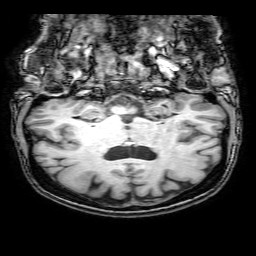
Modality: T1w
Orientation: sagittal
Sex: female
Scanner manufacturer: philips
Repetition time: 0.008213 s
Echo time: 0.00376 s